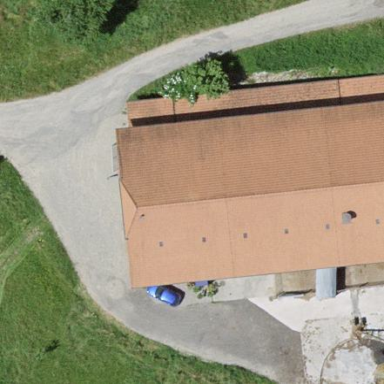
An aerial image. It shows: Farm building.